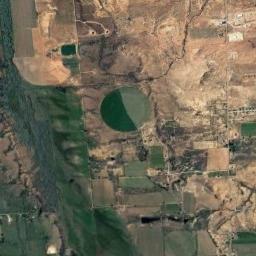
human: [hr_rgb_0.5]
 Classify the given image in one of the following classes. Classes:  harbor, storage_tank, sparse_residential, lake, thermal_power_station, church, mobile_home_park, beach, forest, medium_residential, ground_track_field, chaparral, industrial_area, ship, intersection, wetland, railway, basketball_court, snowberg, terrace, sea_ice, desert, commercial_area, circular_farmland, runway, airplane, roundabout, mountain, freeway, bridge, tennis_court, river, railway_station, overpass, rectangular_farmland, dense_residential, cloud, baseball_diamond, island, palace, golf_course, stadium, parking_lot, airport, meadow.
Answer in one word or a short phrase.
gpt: circular_farmland